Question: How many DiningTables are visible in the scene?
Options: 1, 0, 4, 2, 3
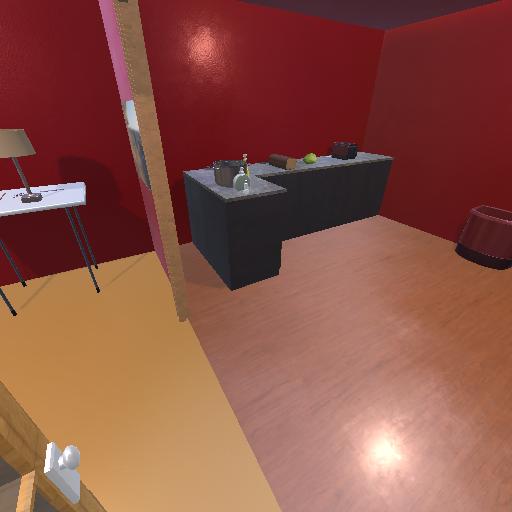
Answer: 1